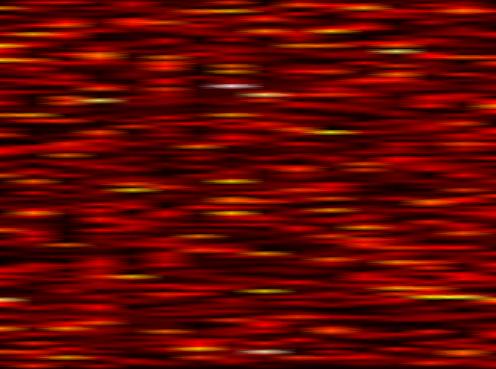
Label: FBMC